Question: I'm working on a COM add in, but I would be happy to have this solved in VB or VBA. I have user reports that are generated based off selections from a database, then the sheet is added into an existing sheet. I've been told I need to keep the same basic format and leave it in Excel. The problem is that these lists within the form could be of a much longer length than there is space for.
Here is what the current form looks like:

My thought on a solution was to drop the total to the theoretical max items (the total number of options from the DB plus say 50 or so), and then have the middle scroll with a scroll bar.
Is there a way to have 3 separate scroll bars that only scrolls each table (again there is stuff above these that wouldn't scroll)? I've only seen scroll bars that scroll the whole sheet.
Is there a better approach?
I've thought of trying to use the Index function, but I would want the end user to be able and edit the information as they scroll (and an index would be written over in this case).
Thoughts?
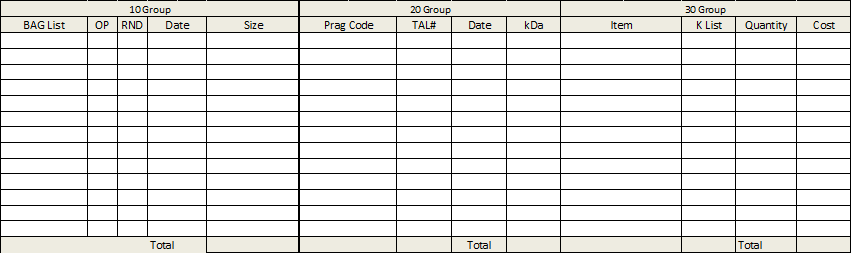
Answer: have the data stored in another sheet or below these tables.
reference to this data with an 'OFFSET' function based on the value in a specific cell for each table for the rows direction.
put a scroll bar (ActiveX or Forms) next to each table that links to the specific cell from mthe step before.
hide the specific cells.
hide the sheet/rows with the data.
With the forms scrollbar you can easily link its value to a cell, but not its min and max value, and those you will want to link to the number of records in your set (minus the number of records shown in your table)... With the ActiveX control it looks like the same story. You will have to set the min and max properties through some code in which case I always prefer the ActiveX control as it interacts with VBA much easier (imho).